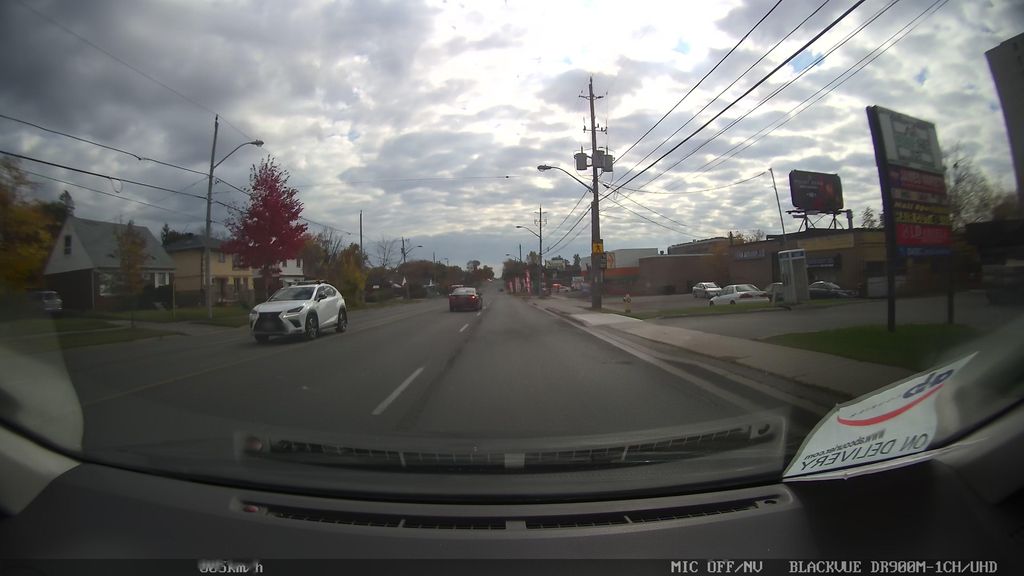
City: toronto